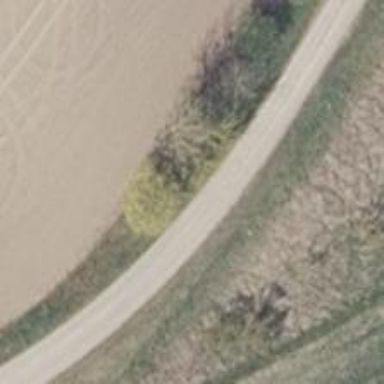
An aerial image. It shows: Unclassified road.